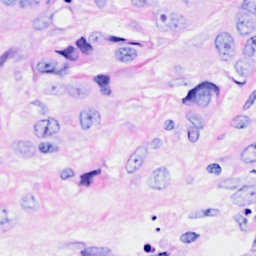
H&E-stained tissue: Breast